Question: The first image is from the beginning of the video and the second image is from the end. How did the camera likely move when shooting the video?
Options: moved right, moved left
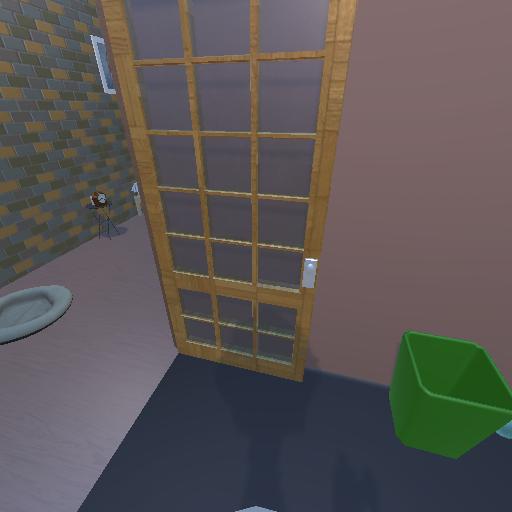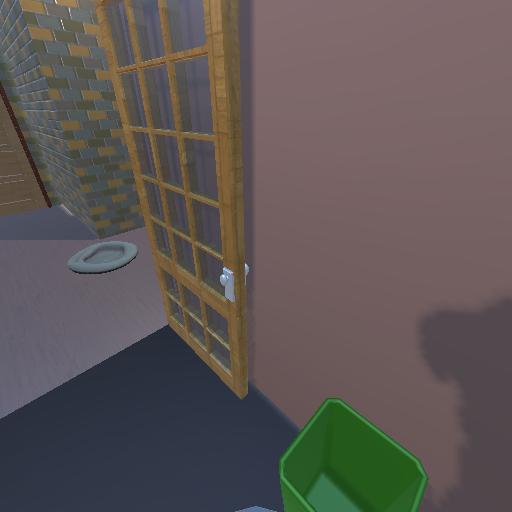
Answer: moved right